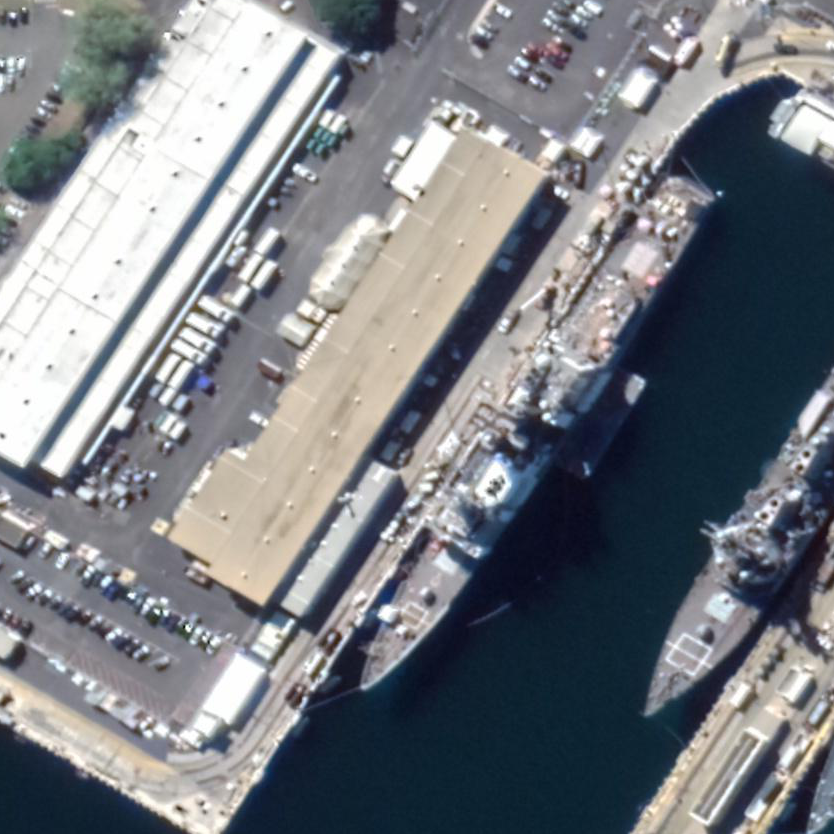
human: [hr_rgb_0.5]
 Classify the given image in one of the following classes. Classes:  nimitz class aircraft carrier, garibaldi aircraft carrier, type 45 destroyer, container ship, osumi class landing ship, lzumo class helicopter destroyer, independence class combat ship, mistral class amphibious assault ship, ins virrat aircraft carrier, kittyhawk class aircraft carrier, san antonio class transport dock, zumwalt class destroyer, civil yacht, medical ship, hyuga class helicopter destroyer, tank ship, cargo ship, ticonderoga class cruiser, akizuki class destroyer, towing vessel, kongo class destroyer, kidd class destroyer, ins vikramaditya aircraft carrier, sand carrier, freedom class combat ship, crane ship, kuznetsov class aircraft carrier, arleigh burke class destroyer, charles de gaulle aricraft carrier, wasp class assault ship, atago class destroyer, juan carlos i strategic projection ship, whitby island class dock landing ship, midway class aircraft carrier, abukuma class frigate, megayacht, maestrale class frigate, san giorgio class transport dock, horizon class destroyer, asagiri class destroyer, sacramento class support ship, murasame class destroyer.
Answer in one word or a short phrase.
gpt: Ticonderoga class cruiser